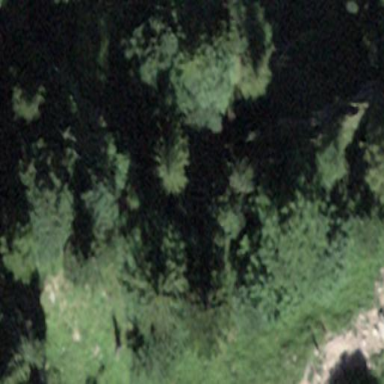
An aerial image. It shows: Beautiful woodland area.